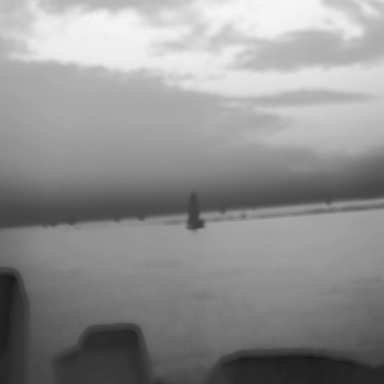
There is a sailboat in the infrared image.